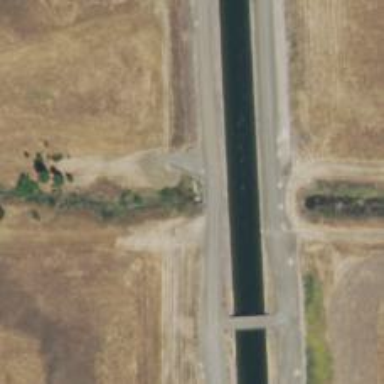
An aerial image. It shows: Culvert tunnel.